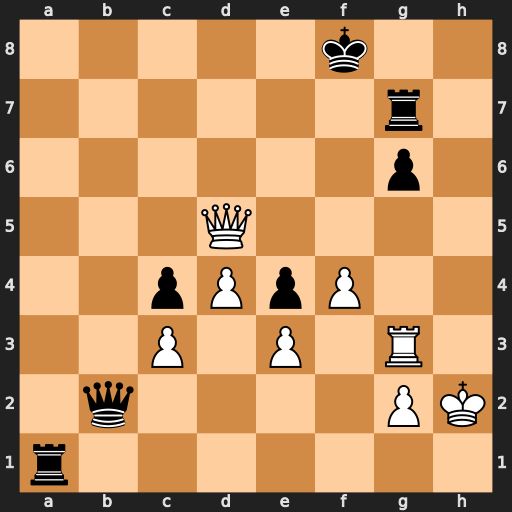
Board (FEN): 5k2/6r1/6p1/3Q4/2pPpP2/2P1P1R1/1q4PK/r7
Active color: w
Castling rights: -
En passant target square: -
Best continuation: Rh3 Qb6 Rh8+